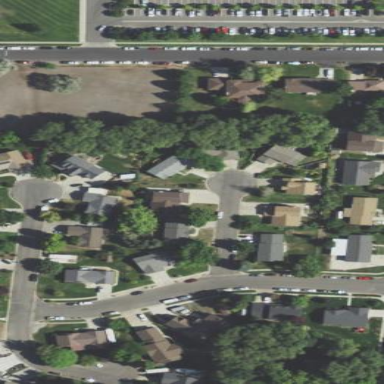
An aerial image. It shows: This residential area consists of single-family homes.